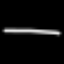
Label: line